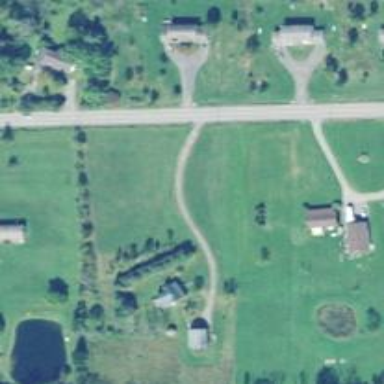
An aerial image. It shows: Driveway leading to service road.